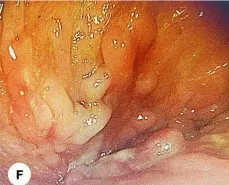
Intestinal obstruction caused by CD combined with internal hernia and ileal stenosis (Case 2). (D-F) Endoscopic examination: noticeable mucosal swelling, irregular fissure ulcers, and multiple polypoid hyperplasias in the sigmoid colon (18 cm away from the anus). The intestinal cavity was so narrowed that the endoscope could not pass through it.
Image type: endoscopy (gi_endoscopy)